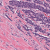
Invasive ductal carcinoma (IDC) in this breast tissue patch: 1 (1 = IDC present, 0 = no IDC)